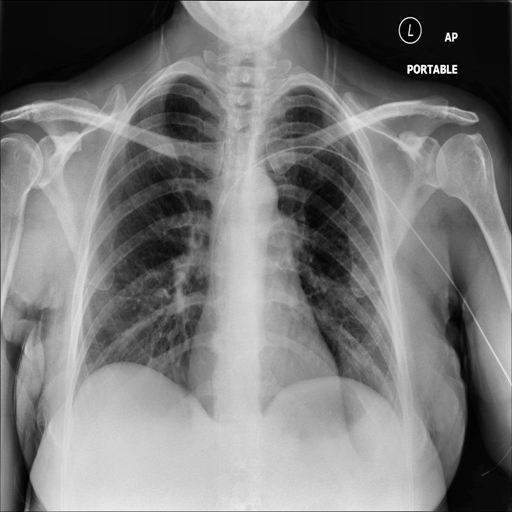
Finding: NORMAL